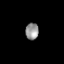
Tissue: lung
Cell type: Epithelial cells
Senescence score: 0.1459
Nuclear area (px): 219
Mean DAPI intensity: 145.027